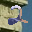
Label: 2